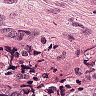
Metastatic tissue present: yes